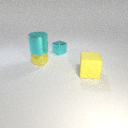
small yellow rubber cube below large cyan metal cylinder